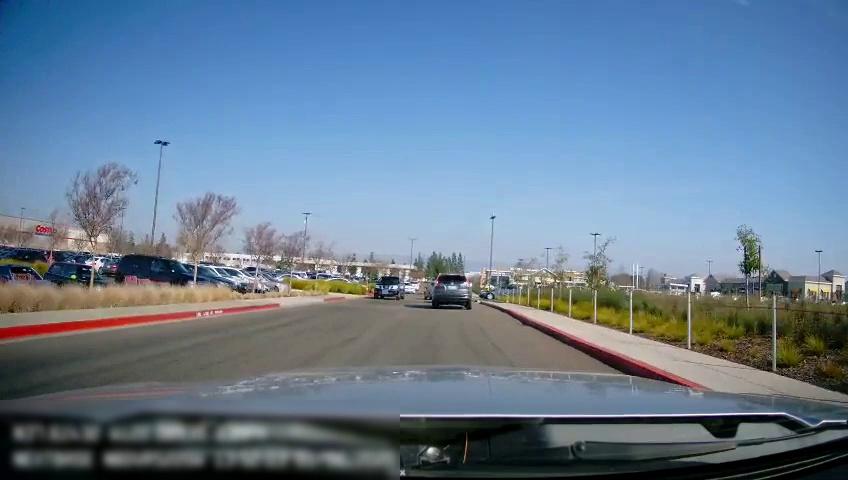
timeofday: Day
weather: Sunny
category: Drivable Space
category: Vehicles | SUV
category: Vehicles | Truck
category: Vehicles | Car
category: Vehicles | Car